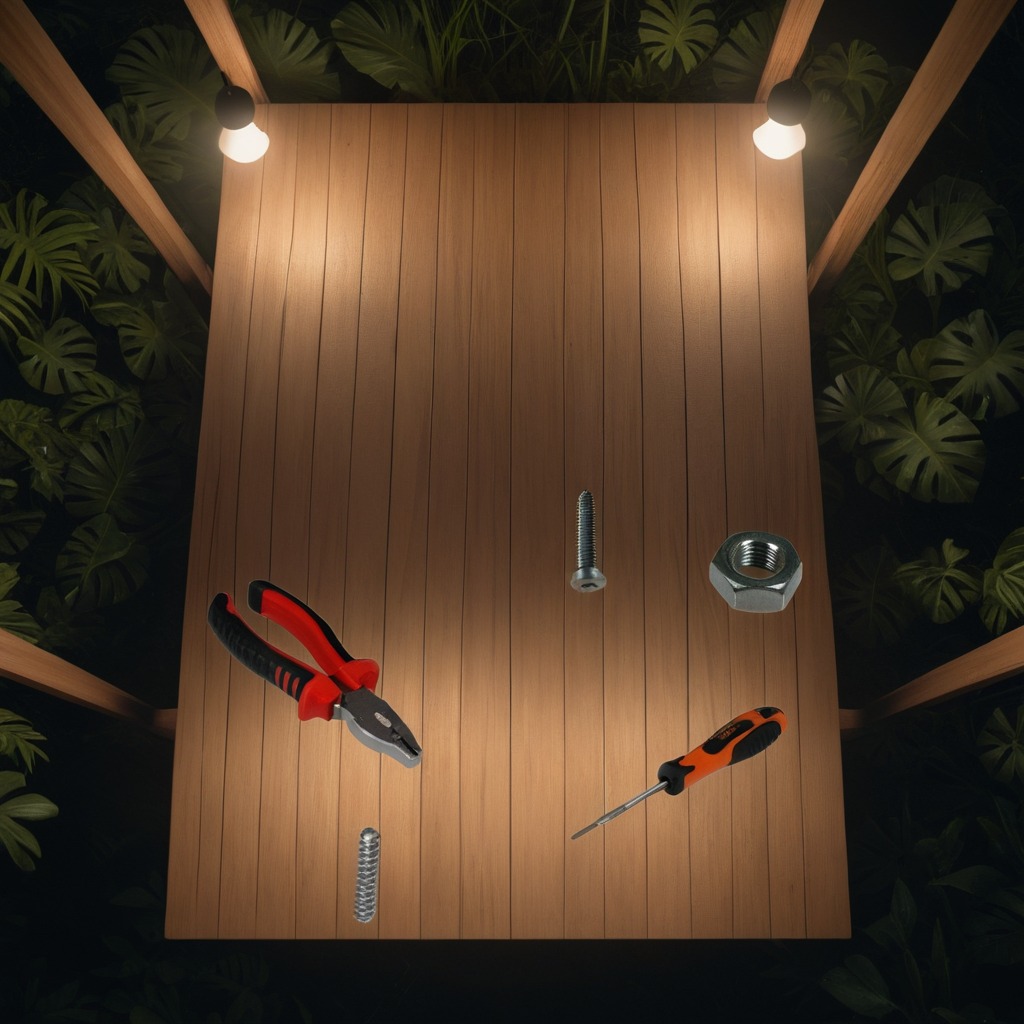
A metal machine screw, pliers, a coiled metal spring, a screwdriver, and a metal nut are lying on the wooden table.